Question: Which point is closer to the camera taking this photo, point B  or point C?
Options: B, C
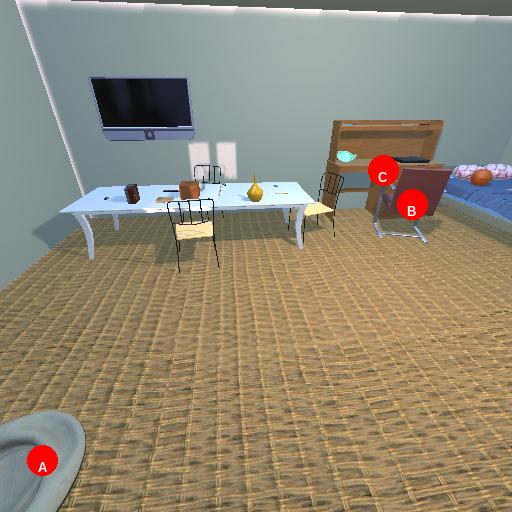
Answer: B